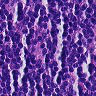
Metastatic tissue present: no